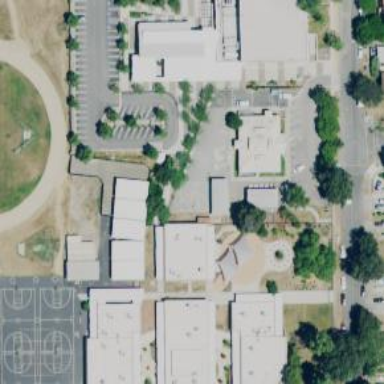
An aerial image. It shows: Schoolyard with asphalt surface.